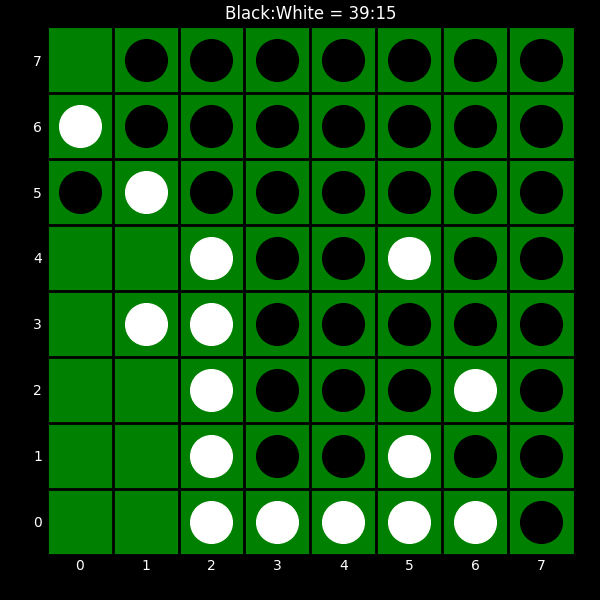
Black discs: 39
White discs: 15